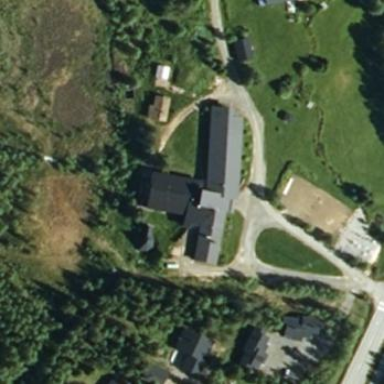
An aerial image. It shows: Hotel building.